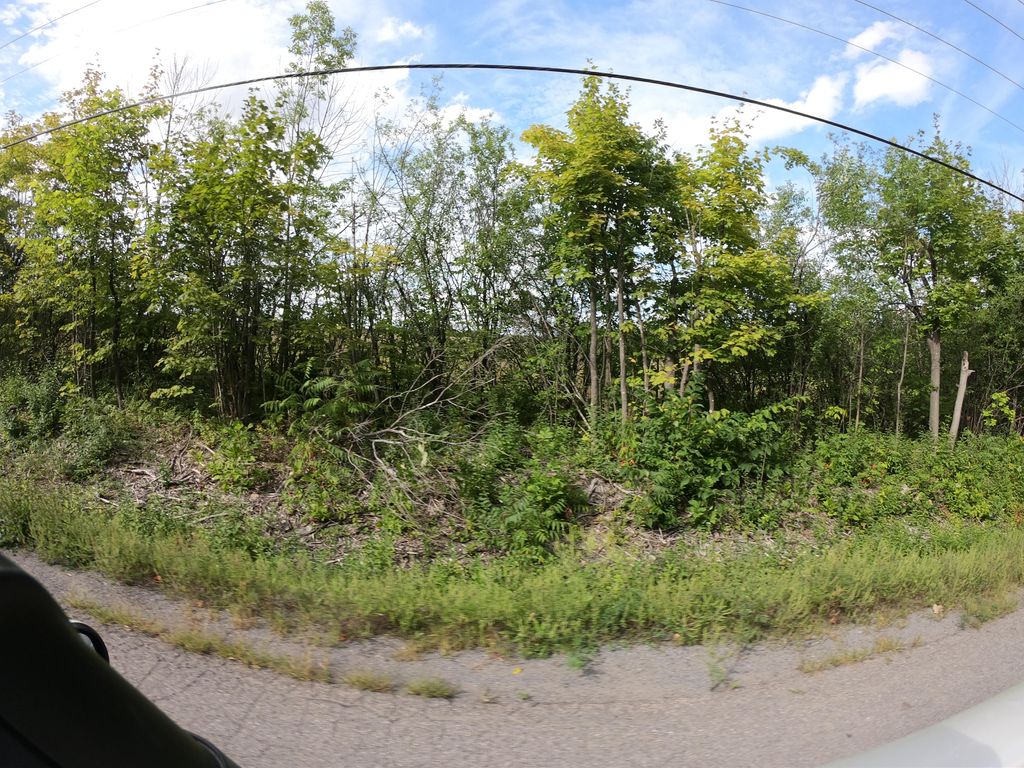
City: ottawa-gatineau